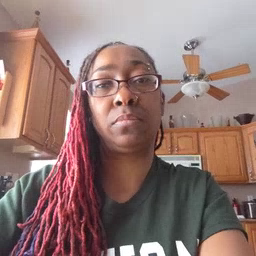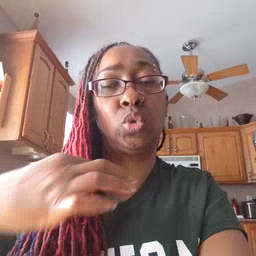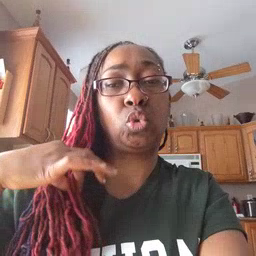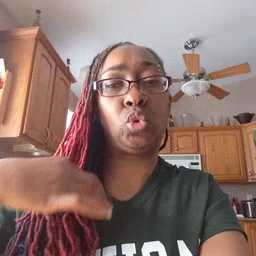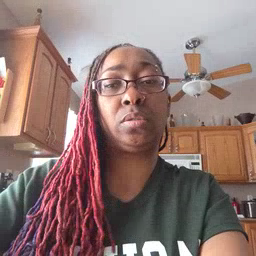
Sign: shirt